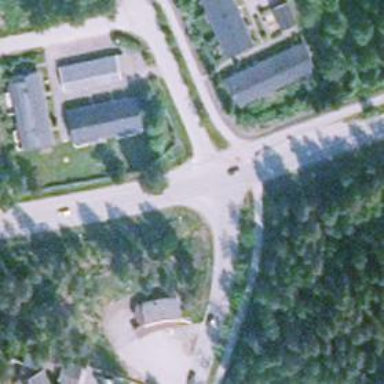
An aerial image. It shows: Road with "give way" sign.